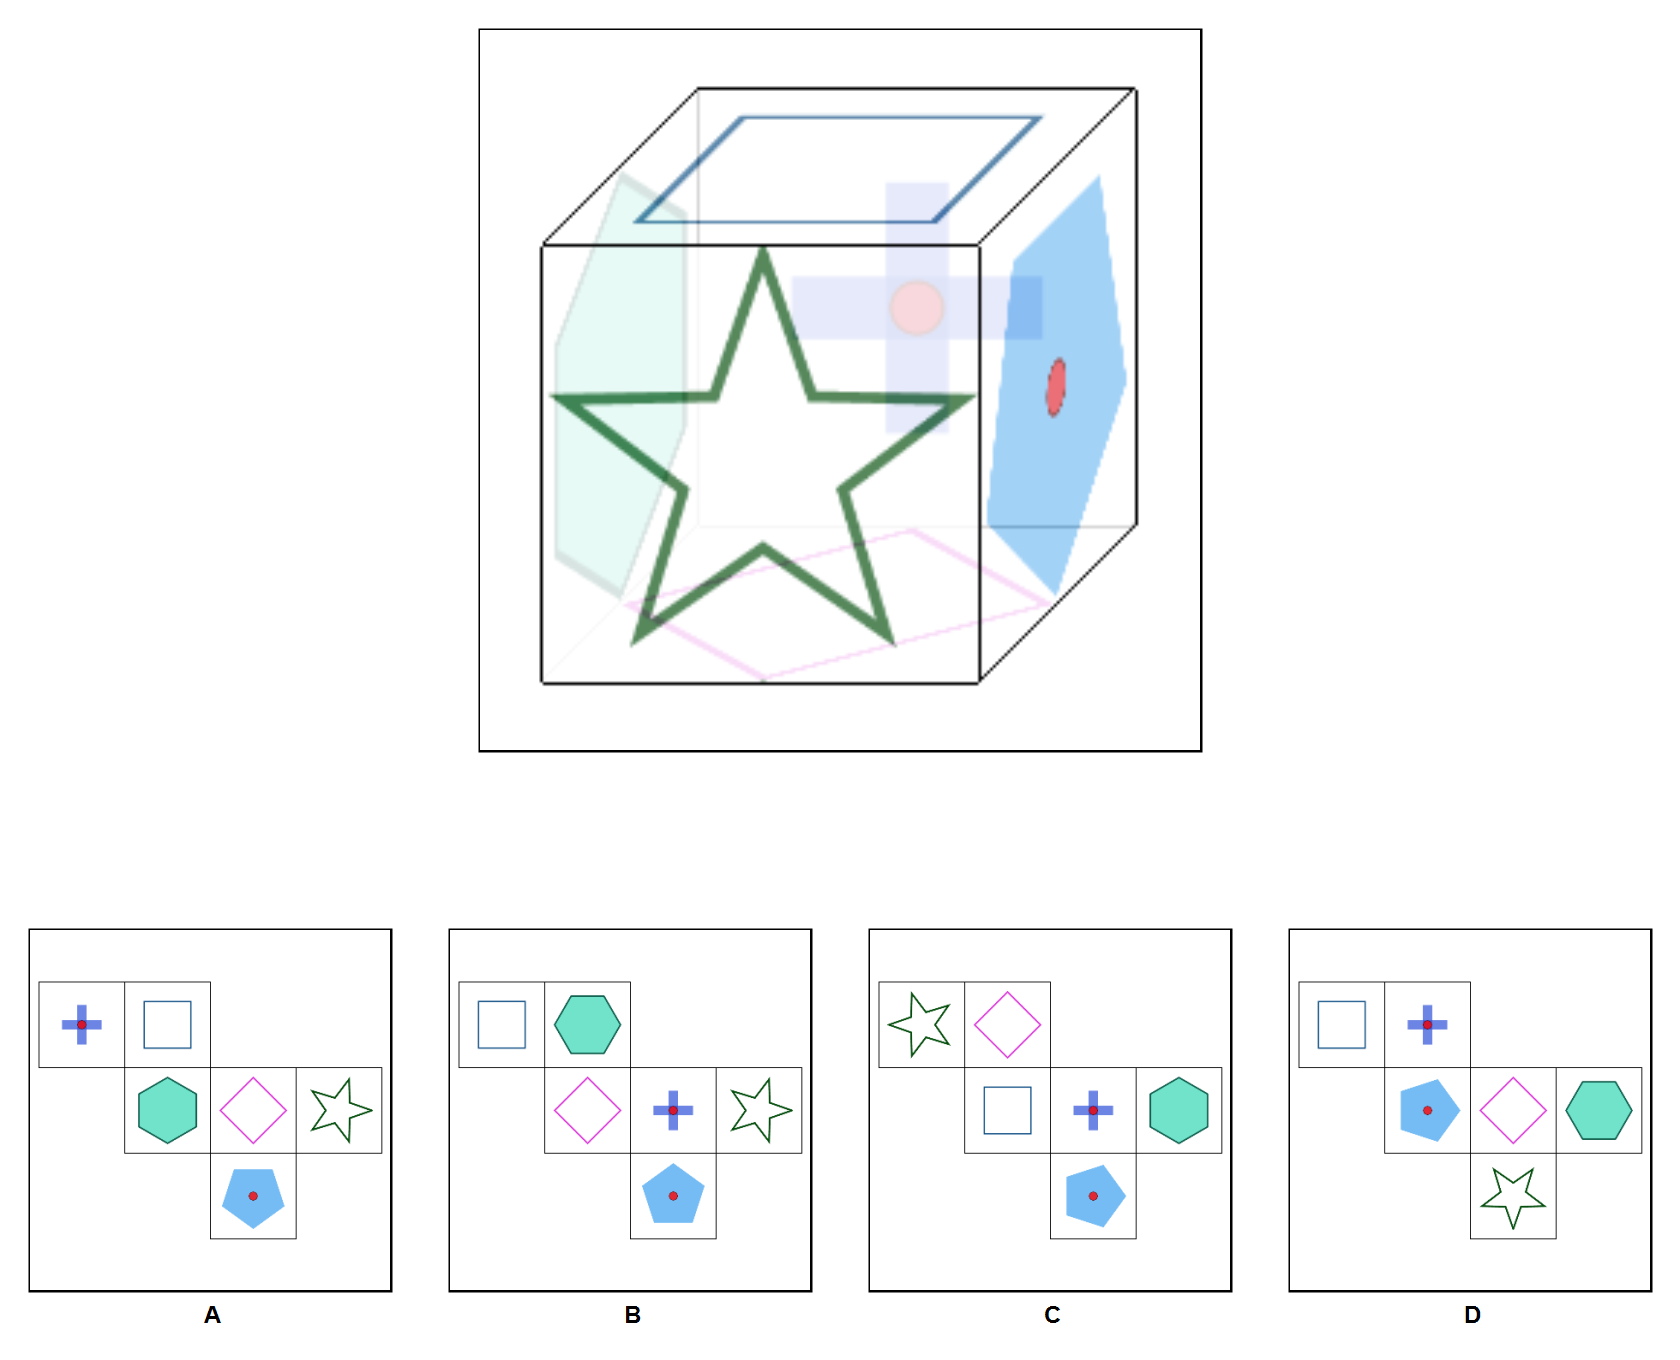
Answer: D